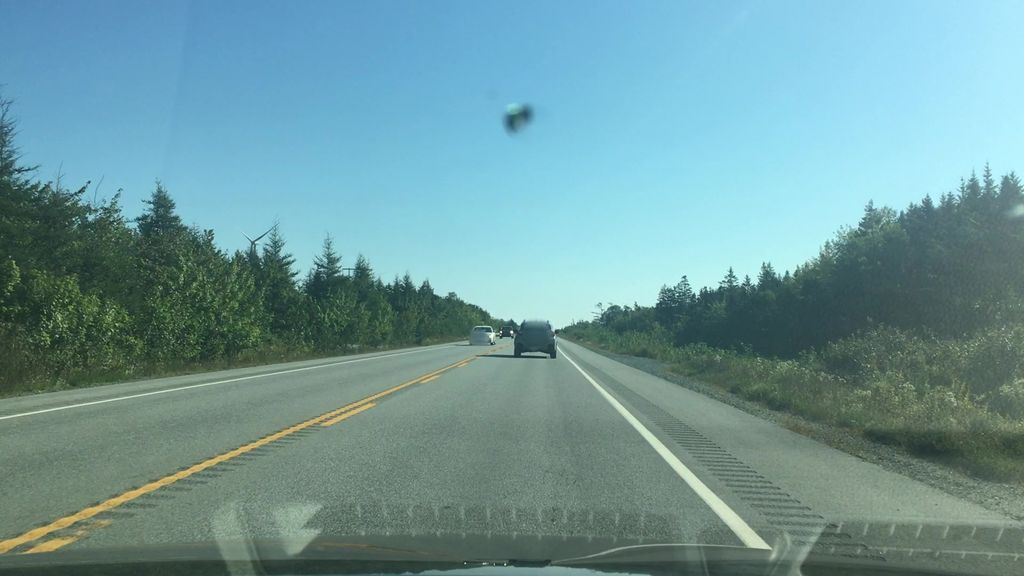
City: halifax